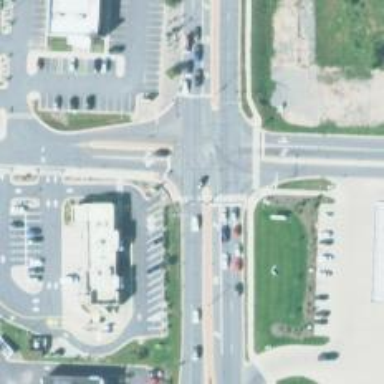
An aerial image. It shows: Marked crossing on the road.